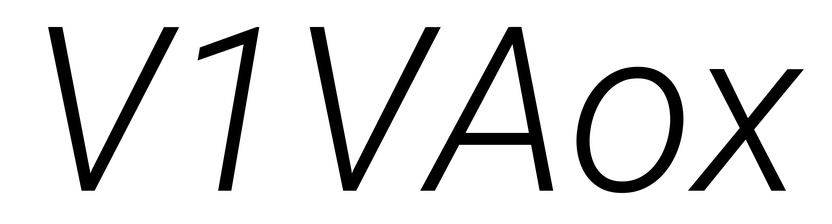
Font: Roboto-Italic_Light_Italic